【题型】解答题　【知识点】平面几何　【难度】easy
如图, 在 $\odot O$ 中, 弦 $AB$ 的长为 8, 点 $C$ 在 $BO$ 延长线上, 且 $\cos \angle ABC = \frac{4}{5}$, $OC = \frac{1}{2} OB$。

(1) 求 $\odot O$ 的半径；

(2) 求 $\angle BAC$ 的正切值。

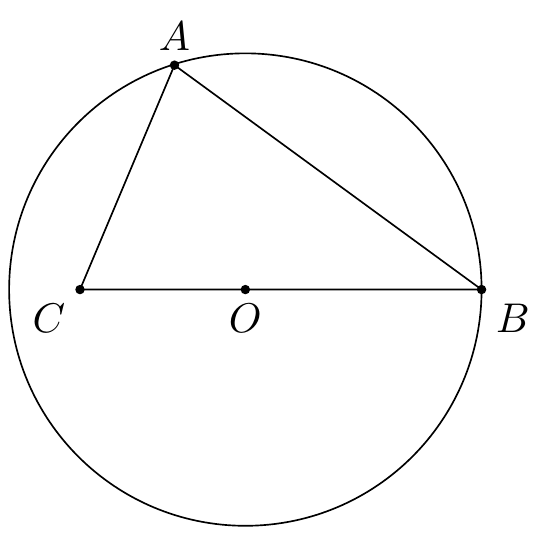
【解答】
解：(1) 如图, 延长 $BC$, 交 $\odot O$ 于点 $D$, 连接 $AD$。

由圆周角定理得：$\angle BAD = 90^\circ$,

$\because$ 弦 $AB$ 的长为 8, 且 $\cos \angle ABC = \frac{4}{5}$,

$\therefore$ $\frac{AB}{BD} = \frac{8}{BD} = \frac{4}{5}$,

解得 $BD = 10$,

$\therefore$ $\odot O$ 的半径为 $\frac{1}{2} BD = 5$；

(2) 如图, 过点 $C$ 作 $CE \perp AB$ 于点 $E$,

$\because$ $\odot O$ 的半径为 5,

$\therefore$ $OB = 5$,

$\because$ $OC = \frac{1}{2} OB$,

$\therefore$ $BC = \frac{3}{2} OB = \frac{15}{2}$,

$\because$ $\cos \angle ABC = \frac{4}{5}$,

$\therefore$ $\frac{BE}{BC} = \frac{4}{5}$, 即 $\frac{BE}{\frac{15}{2}} = \frac{4}{5}$,

解得 $BE = 6$,

$\therefore$ $AE = AB - BE = 2$, $CE = \sqrt{BC^2 - BE^2} = \frac{9}{2}$,

则 $\angle BAC$ 的正切值为 $\frac{CE}{AE} = \frac{\frac{9}{2}}{2} = \frac{9}{4}$。
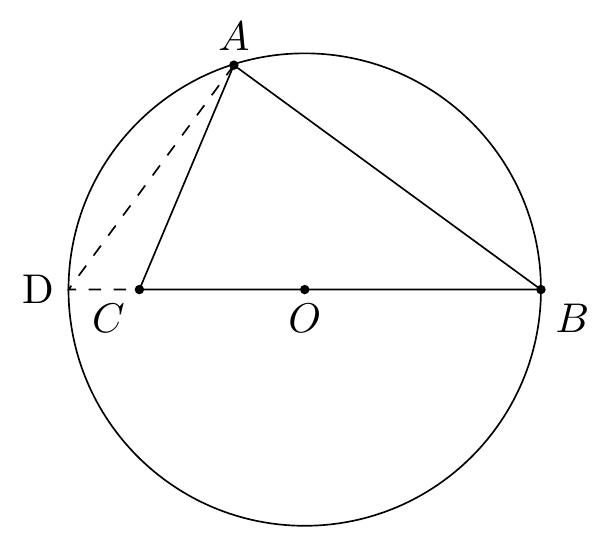
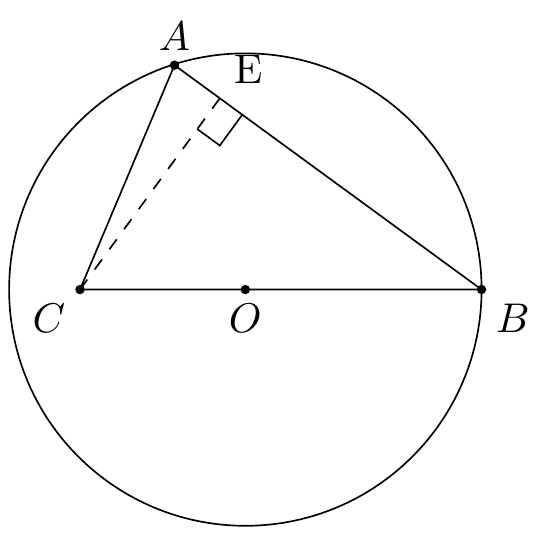